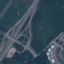
Land use / land cover: Highway